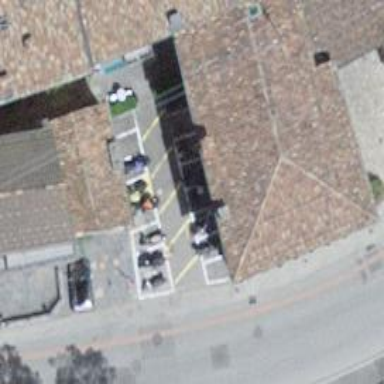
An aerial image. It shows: Parking area with asphalt surface designated for motorcycles.